Question: All.
In my iOS 8.0 app.
In a Parent Child View architecture. By this code...
'''
[self addChildViewController:slideTableViewController];
[self.view addSubview:slideTableViewController.view];
[slideTableViewController didMoveToParentViewController:self];
'''
So, that it can recognise Pan(Dragging) and Tap. I need both gestures on my BaseView.
'SlideView'.
As I want to execute didSelectRowAtIndexpath method on child view,
Many StackOverflow answers have the same funda..
Disable Tap gesture when your touch encounters child view.
'''
if([gestureRecognizer isKindOfClass:[UITapGestureRecognizer class]]){
if(CGRectContainsPoint(slideTableViewController.view.frame,[touch locationInView:self.view])){
return NO;
}
}
'''
How to determine Is it a PanGesture or TapGesture ?
For gesture type the delegate method will call
'''
-(BOOL)gestureRecognizer:(UIGestureRecognizer *)gestureRecognizer shouldReceiveTouch:(UITouch *)touch
'''
If you have implemented two gestures in your view, pan gesture and touch gesture,
So, in this method you can check like 'isKindOfClass' method.
Thank you very much for helping......

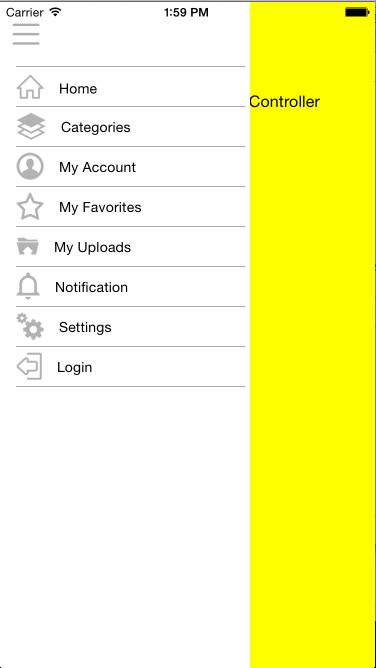
Answer: You can implement the gesture's delegate method in your 'baseViewController' :
'''
- (BOOL)gestureRecognizer:(UIGestureRecognizer *)gestureRecognizershouldReceiveTouch:(UITouch *)touch {
return touch.view == self.view;
}
'''
OR
'''
if([gestureRecognizer isKindOfClass:[UITapGestureRecognizer class]]){
if(CGRectContainsPoint(slideTableViewController.view.frame,[touch locationInView:self.view])){
return NO;
}
}
'''